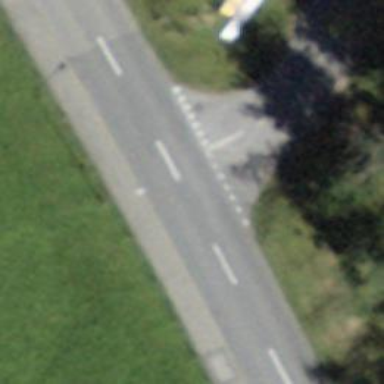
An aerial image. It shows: Secondary road with asphalt surface and sidewalk on the left side.